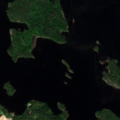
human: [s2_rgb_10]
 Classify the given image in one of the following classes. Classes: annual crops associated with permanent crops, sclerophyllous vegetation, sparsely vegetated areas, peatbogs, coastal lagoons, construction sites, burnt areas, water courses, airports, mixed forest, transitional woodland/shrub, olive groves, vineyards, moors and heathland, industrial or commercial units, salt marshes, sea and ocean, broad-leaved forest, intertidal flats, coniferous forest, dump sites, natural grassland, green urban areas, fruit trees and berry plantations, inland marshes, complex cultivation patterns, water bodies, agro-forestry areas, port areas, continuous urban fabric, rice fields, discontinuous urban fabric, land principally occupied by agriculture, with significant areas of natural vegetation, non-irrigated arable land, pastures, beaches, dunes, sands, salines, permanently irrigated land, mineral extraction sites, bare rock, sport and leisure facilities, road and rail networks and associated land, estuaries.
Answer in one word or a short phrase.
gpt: land principally occupied by agriculture, with significant areas of natural vegetation, mixed forest, water bodies